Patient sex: M
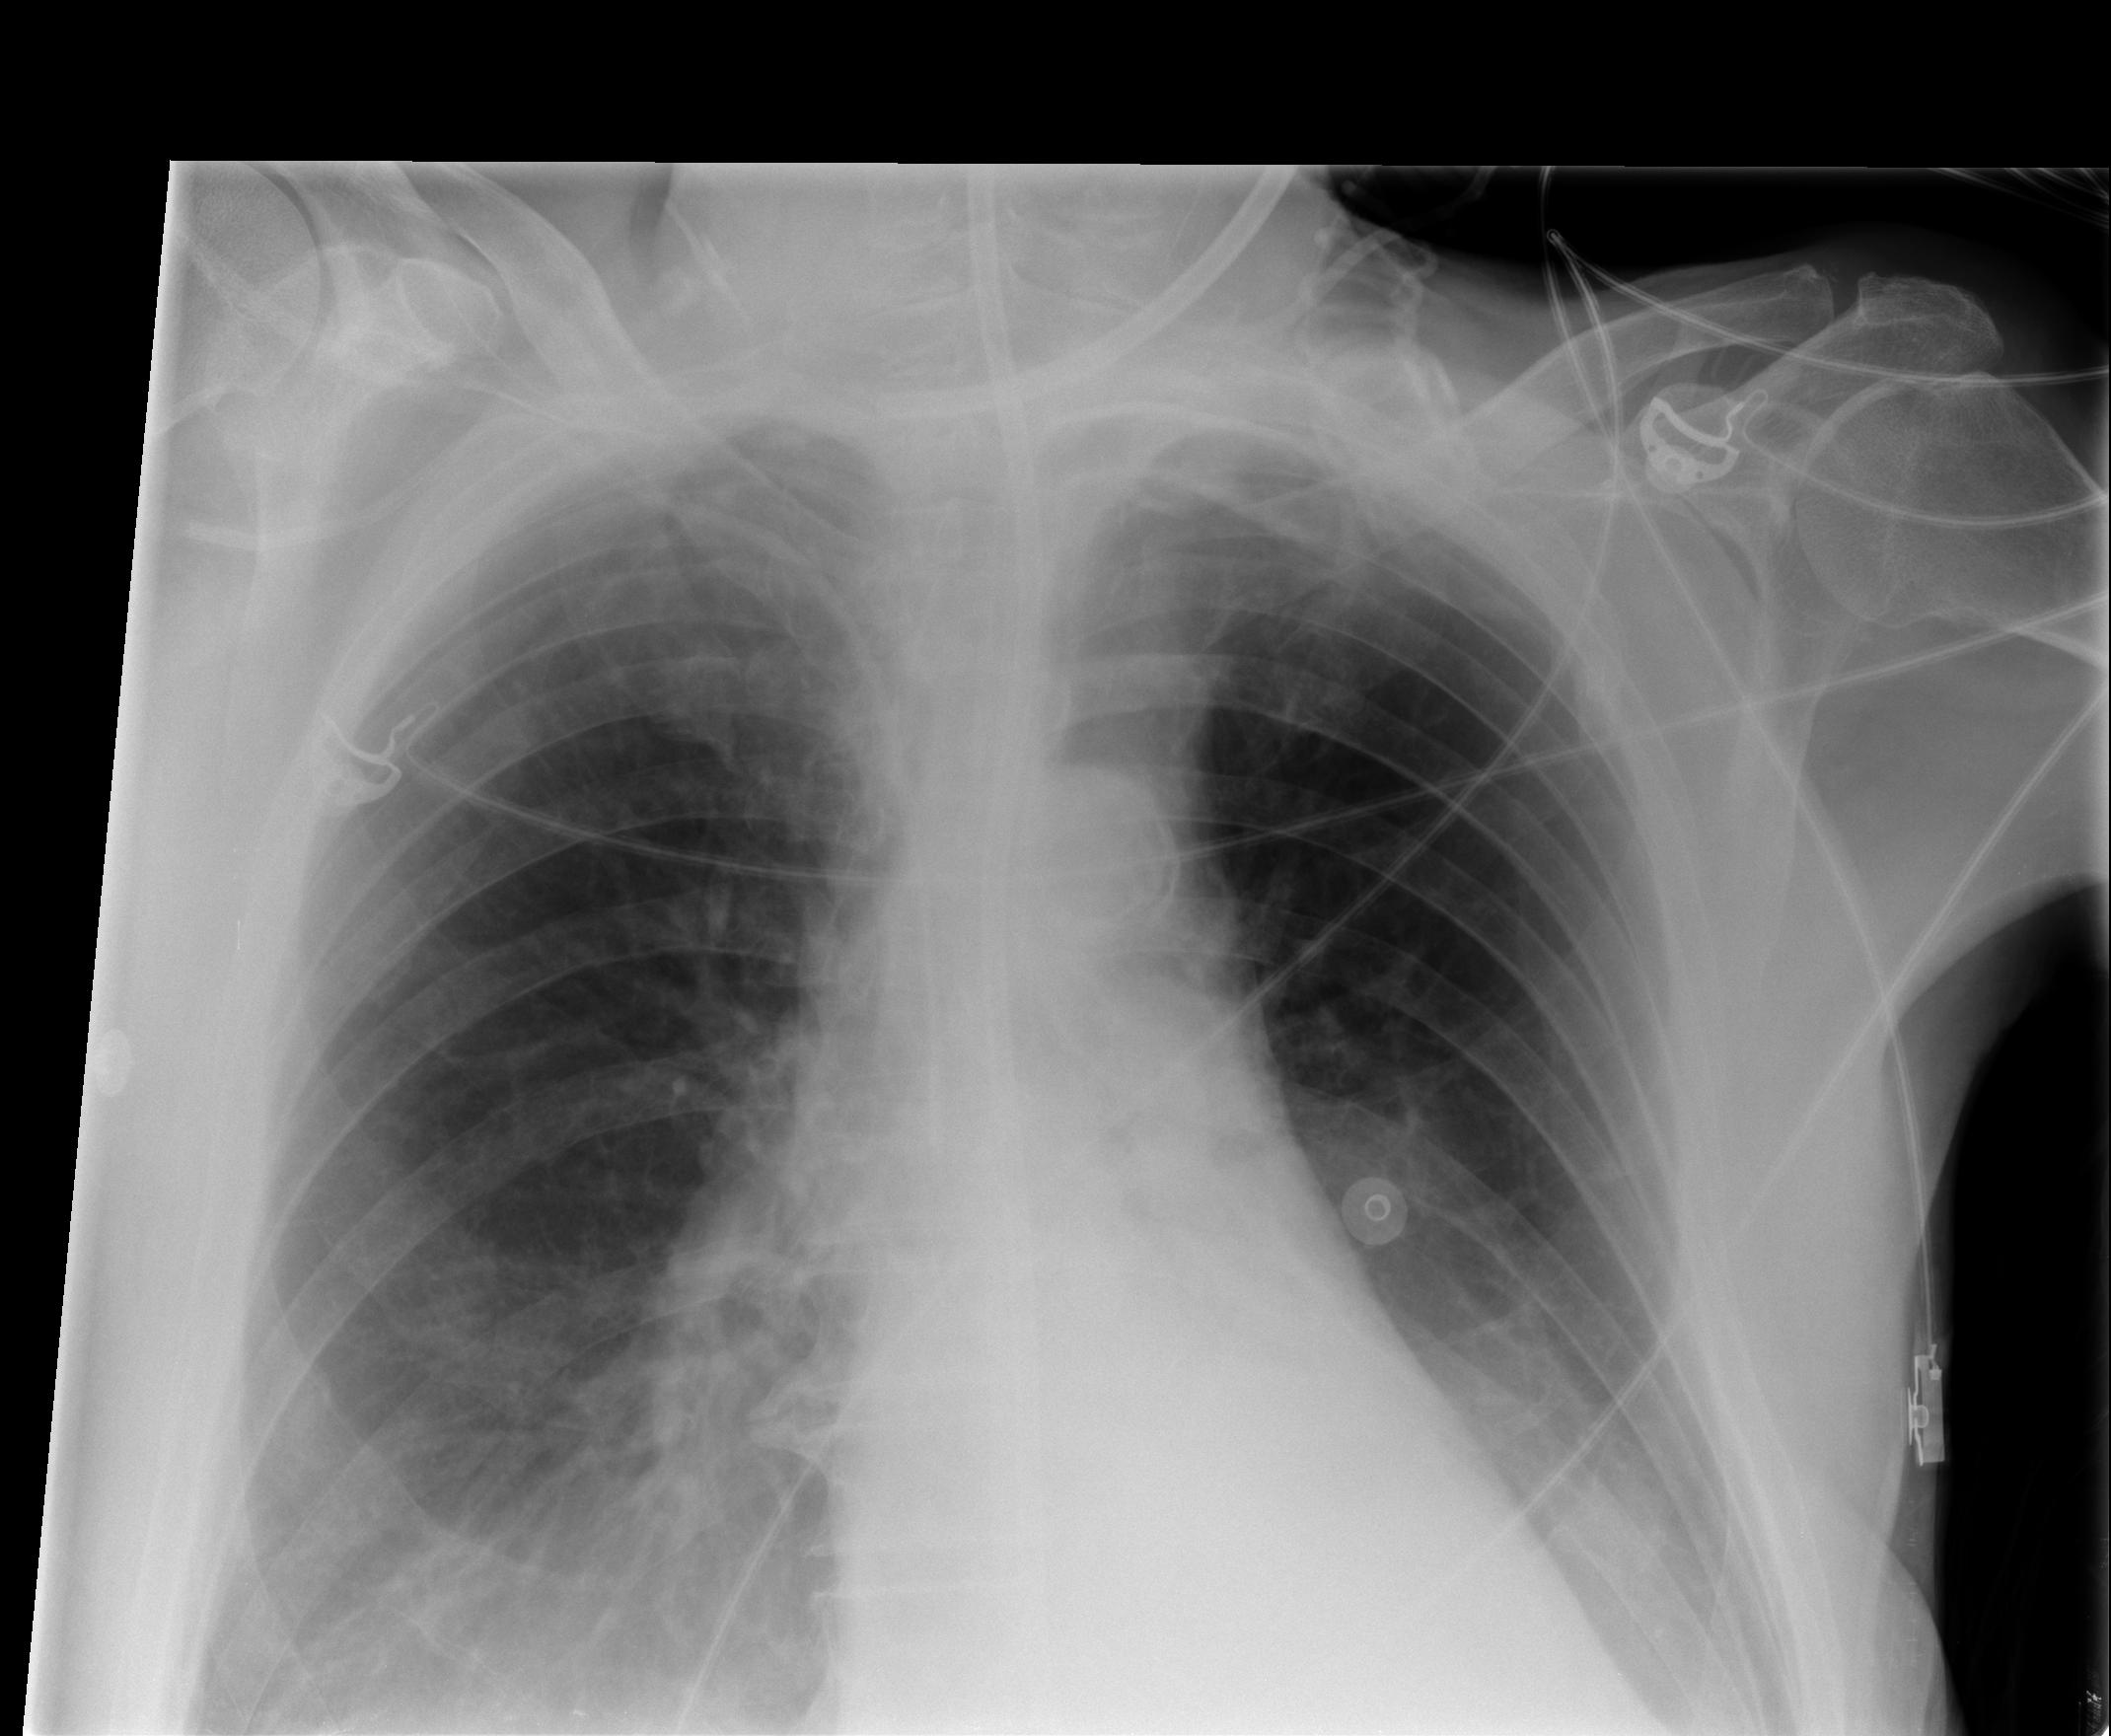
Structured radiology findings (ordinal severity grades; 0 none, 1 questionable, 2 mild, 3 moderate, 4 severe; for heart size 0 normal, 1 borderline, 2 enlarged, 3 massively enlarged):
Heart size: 0
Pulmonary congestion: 1
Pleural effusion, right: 2
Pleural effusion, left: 2
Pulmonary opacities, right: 1
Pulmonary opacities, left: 1
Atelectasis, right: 2
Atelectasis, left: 2